Field crop: maize
Growth stage: 2
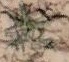
Species: salsola